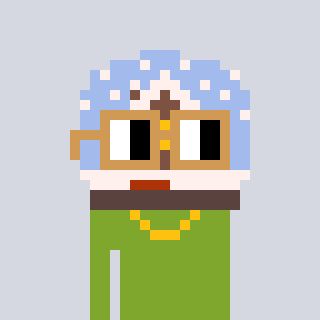
a pixel art character with square brown glasses, a snow globe-shaped head and a slimegreen-colored body on a cool background